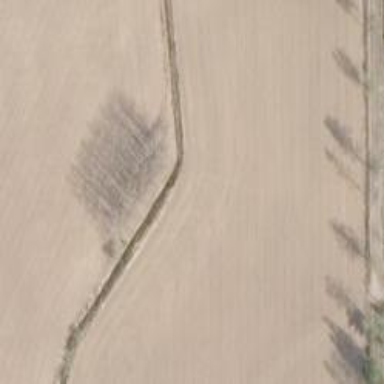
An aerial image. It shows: Row of trees in natural setting.